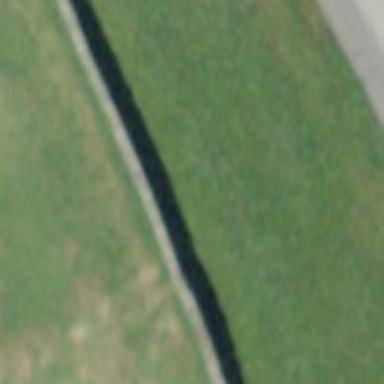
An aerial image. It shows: Wall barrier.